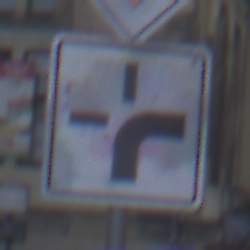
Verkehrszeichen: VerlaufVorfahrtsstrasse3
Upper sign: Vorfahrtsstrasse
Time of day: MorningAfternoon
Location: Outdoor (Urban)
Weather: PartlyCloudy
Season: NotSpecified
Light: Natural